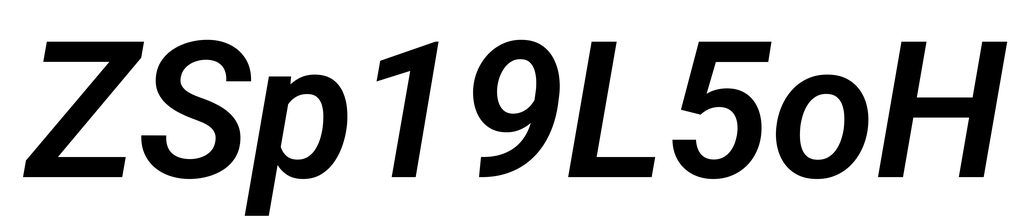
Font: Roboto-Italic_SemiBold_Italic